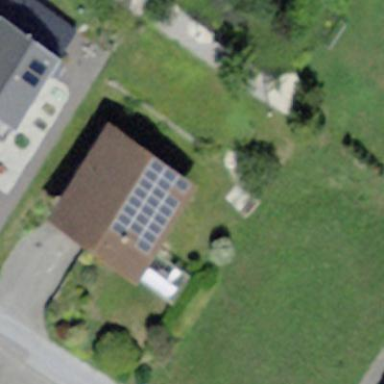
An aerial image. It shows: Simple and straightforward house.